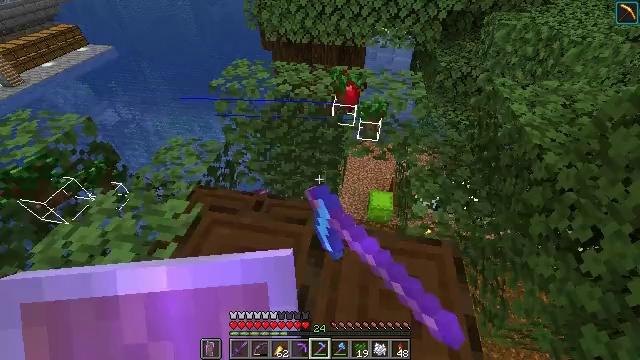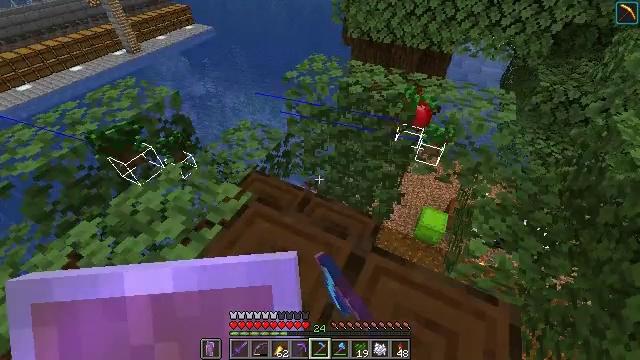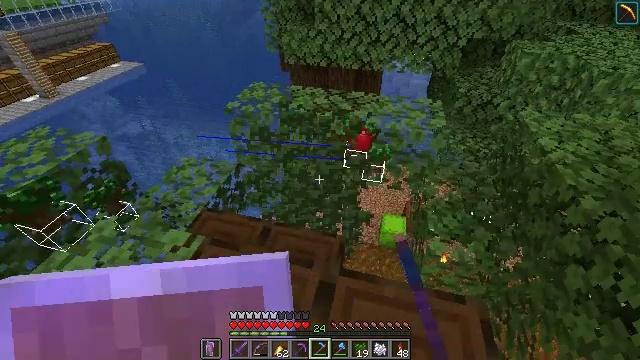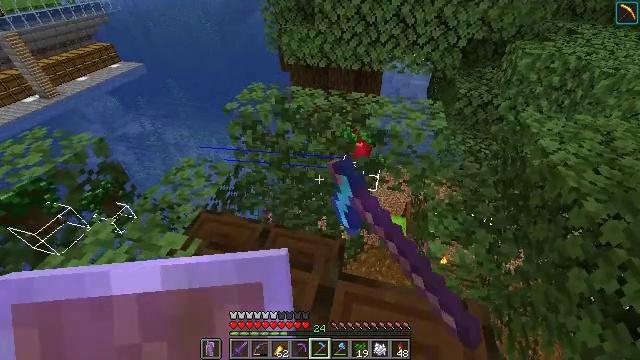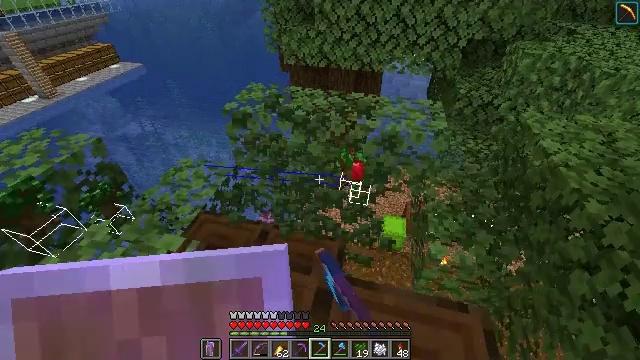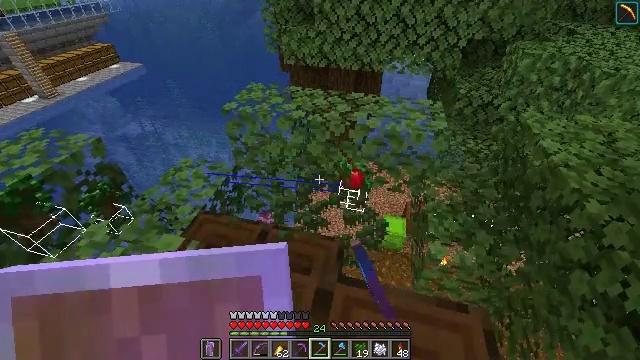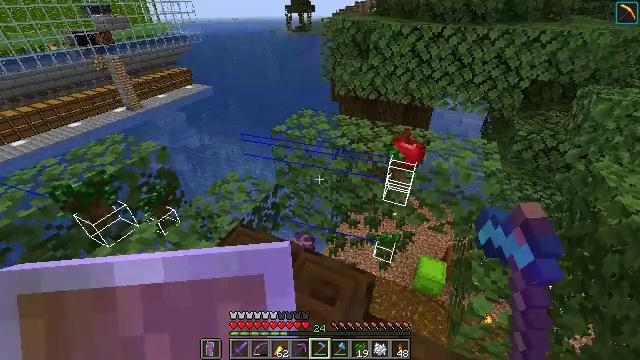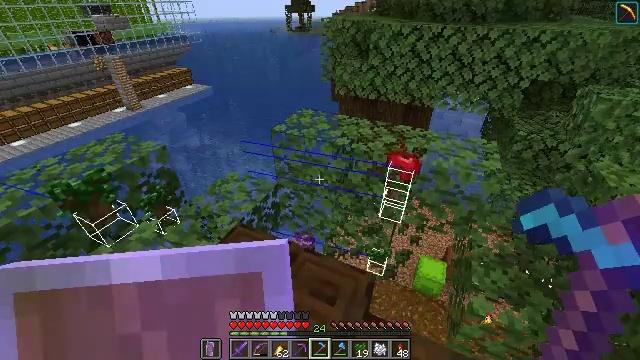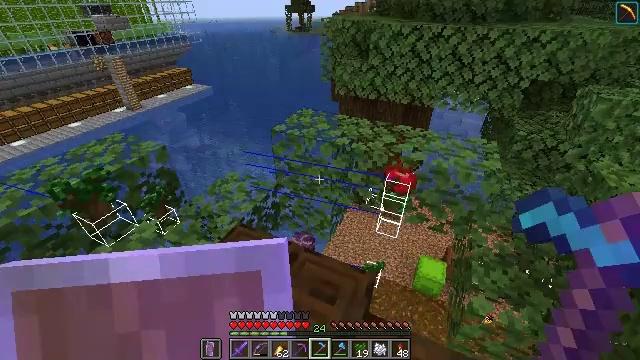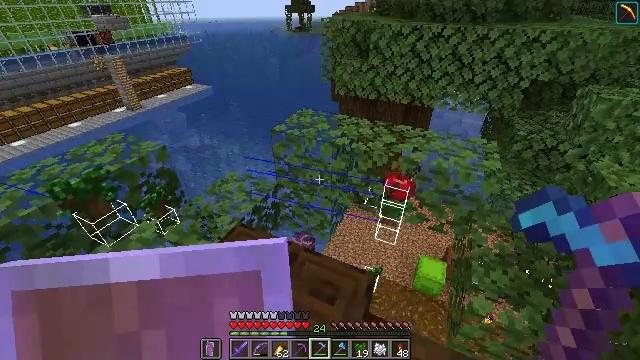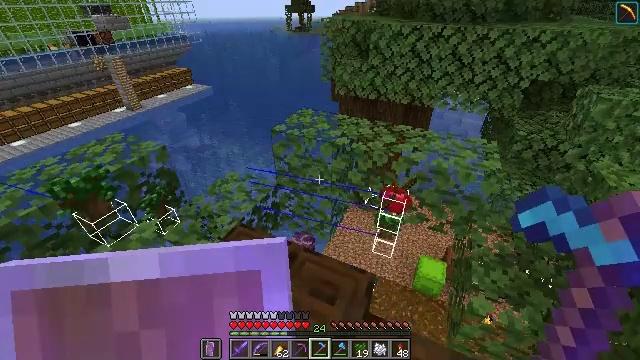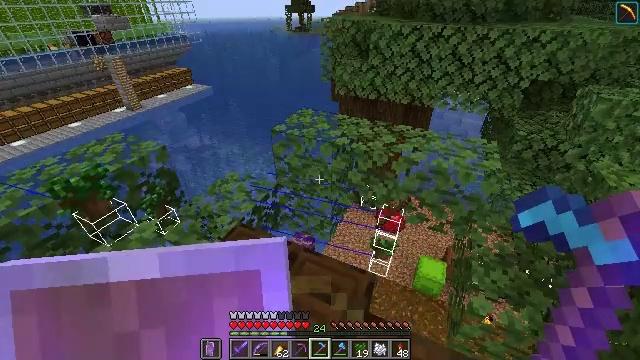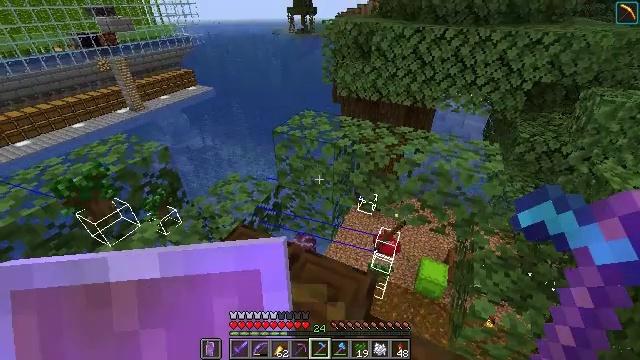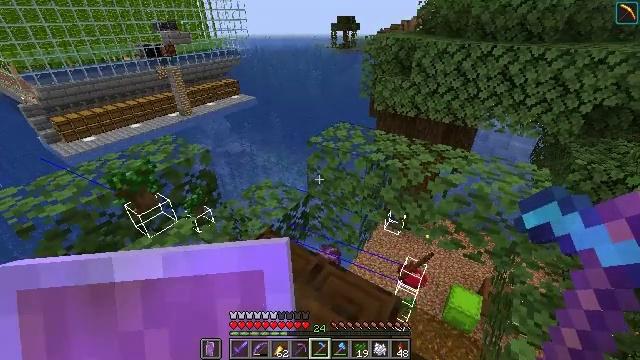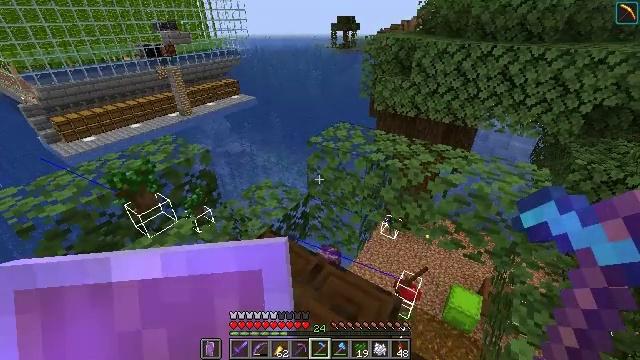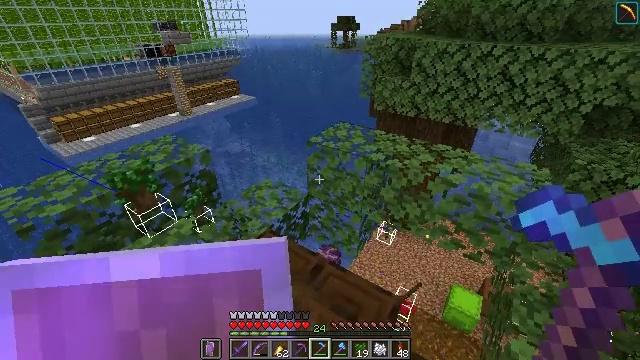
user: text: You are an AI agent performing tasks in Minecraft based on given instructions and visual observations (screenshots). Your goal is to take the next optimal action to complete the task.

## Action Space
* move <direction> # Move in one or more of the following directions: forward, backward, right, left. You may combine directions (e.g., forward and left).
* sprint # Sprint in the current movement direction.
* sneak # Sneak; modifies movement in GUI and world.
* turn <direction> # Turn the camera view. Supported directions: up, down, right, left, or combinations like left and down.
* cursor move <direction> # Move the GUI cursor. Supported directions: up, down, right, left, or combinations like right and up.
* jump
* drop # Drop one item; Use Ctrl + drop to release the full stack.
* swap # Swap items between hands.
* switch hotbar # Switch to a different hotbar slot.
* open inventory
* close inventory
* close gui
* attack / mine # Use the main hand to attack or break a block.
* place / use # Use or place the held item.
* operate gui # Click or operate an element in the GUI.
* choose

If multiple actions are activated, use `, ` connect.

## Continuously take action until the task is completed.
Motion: motion action
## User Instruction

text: Gather dark oak leaves from the canopy.
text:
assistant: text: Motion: move forward, attack / mine
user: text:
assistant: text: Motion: turn right and up, attack / mine
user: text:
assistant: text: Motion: no_op
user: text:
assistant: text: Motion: no_op
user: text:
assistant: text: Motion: no_op
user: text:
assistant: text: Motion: turn left and up
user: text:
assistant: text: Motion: no_op
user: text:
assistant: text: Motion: no_op
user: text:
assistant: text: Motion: no_op
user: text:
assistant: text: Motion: no_op
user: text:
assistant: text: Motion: no_op
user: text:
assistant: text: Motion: no_op
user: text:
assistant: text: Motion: turn left and up
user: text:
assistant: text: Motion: no_op
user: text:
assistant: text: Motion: no_op
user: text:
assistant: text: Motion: move forward
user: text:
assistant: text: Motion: move forward
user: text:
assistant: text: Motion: move forward
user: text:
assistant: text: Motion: move forward, turn right and down
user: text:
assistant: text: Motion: no_op
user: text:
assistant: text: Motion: no_op
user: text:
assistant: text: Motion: no_op
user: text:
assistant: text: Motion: attack / mine
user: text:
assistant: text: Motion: attack / mine
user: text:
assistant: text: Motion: turn right, attack / mine
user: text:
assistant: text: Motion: turn right and down, attack / mine
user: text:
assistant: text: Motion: turn right and down, attack / mine
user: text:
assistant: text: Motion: turn right and down, attack / mine
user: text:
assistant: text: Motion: turn right, attack / mine
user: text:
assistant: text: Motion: attack / mine